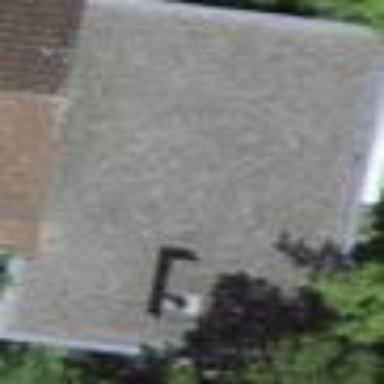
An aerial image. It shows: Building with flat roof.